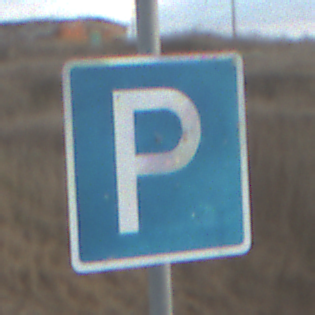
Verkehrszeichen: Parken
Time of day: SunriseSunset
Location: Outdoor (RoadRail)
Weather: PartlyCloudy
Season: NotSpecified
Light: Natural